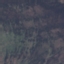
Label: HerbaceousVegetation